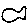
Label: fish